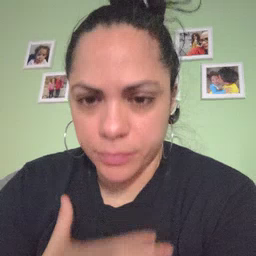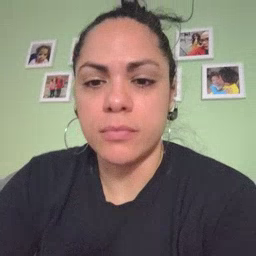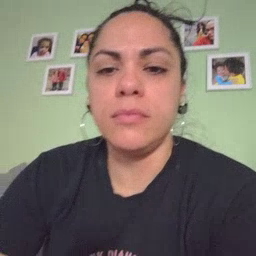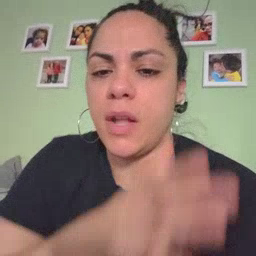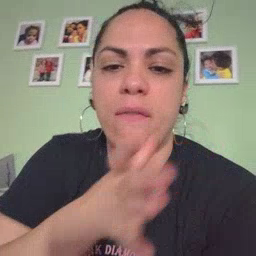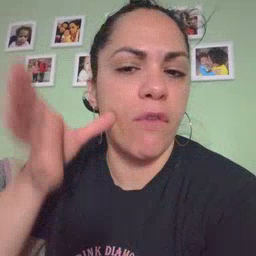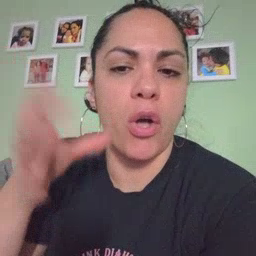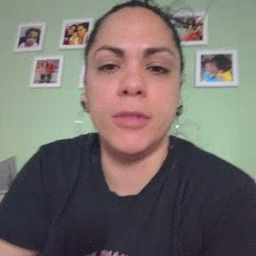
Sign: farm